Question: I have a PHP page like this:
| ID | Name | Hours Flown |
| -- | ---- | ----------- |
| 1 | Joao | 7 |
| 2 | Andre | 10 |
| 3 | Tiago | 15 |
And I want that "Hours Flown" column show a value from one column from a SQL table (users) with a sum of another SQL table (flights) where ID matches the "users" table.
I have a 'while($row = $result_list_pilots->fetch_assoc())' to show the table if that helps...
SQL query for now is a bit simple "'SELECT * FROM users ORDER BY name;'". Already tried some 'JOIN' examples but without success as the 'imported_hours' gets duplicated as result from flights table is being found.
Tables:
[Tables]
How to do this?
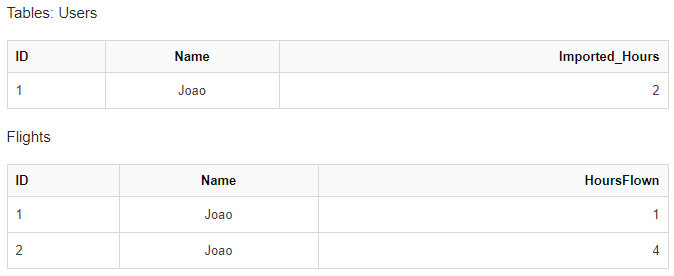
Answer: I think here is what you want :
'''
SELECT
u.ID
, u.Name
, SUM(ISNULL(f.HoursFlown,0)) + MAX(Imported_hours) 'Hours Flown'
FROM Users u
LEFT JOIN Flights f
ON u.ID = f.User_id -- or whatever the fk is
GROUP BY u.ID, u.Name
'''